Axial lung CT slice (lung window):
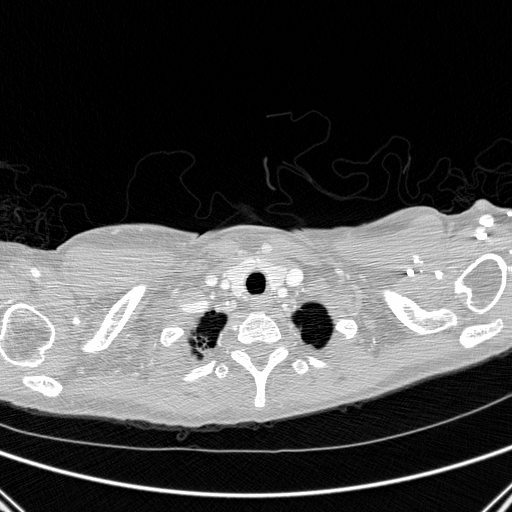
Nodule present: no